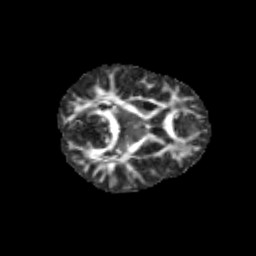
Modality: FA
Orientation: axial
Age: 9
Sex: female
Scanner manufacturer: siemens
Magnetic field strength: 3 T
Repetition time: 3.8 s
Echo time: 0.07 s